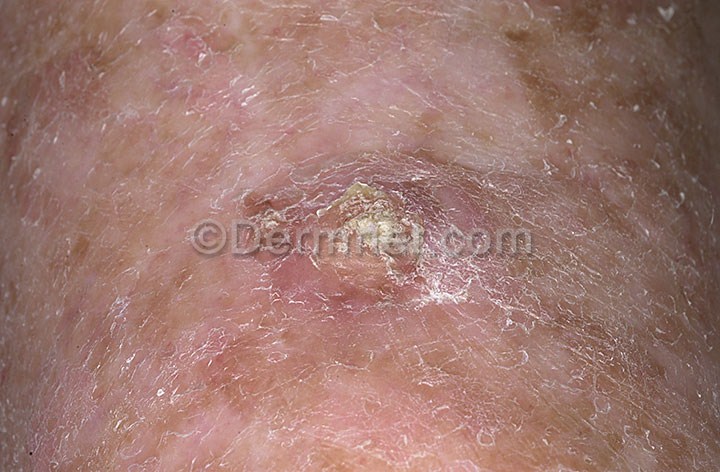
Disease: Actinic Keratosis Basal Cell Carcinoma and other Malignant Lesions